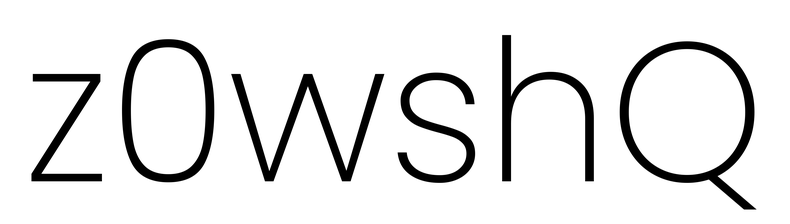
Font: Poppins-ExtraLight